Milling tool wear sample.
Tool blade image: 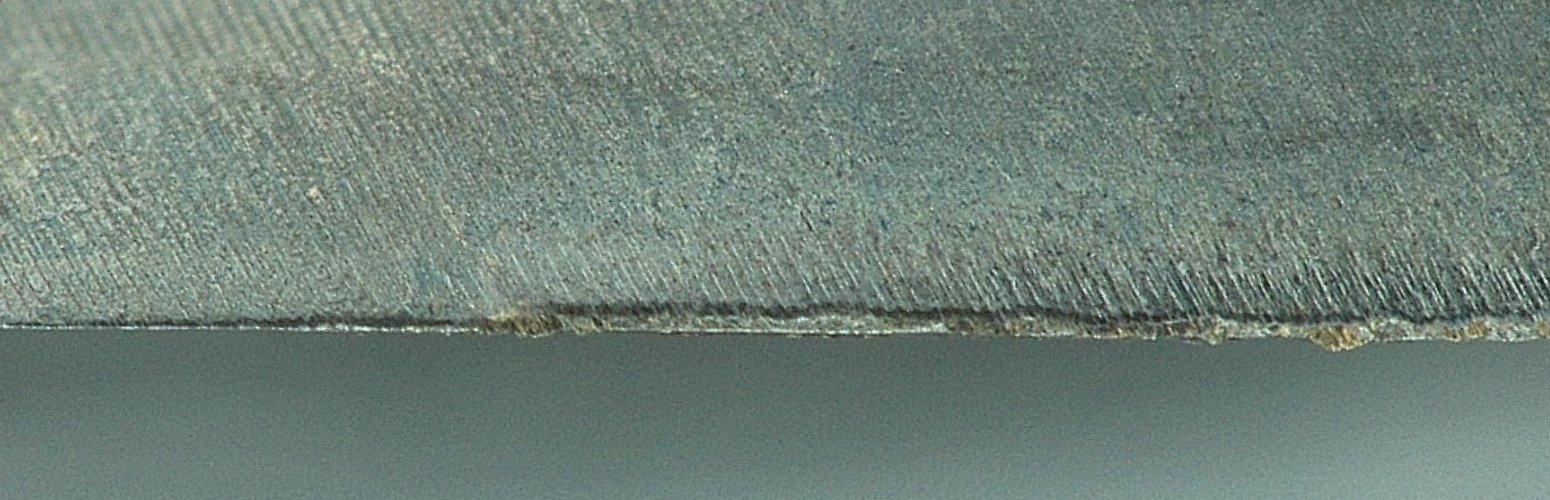
Chip image: 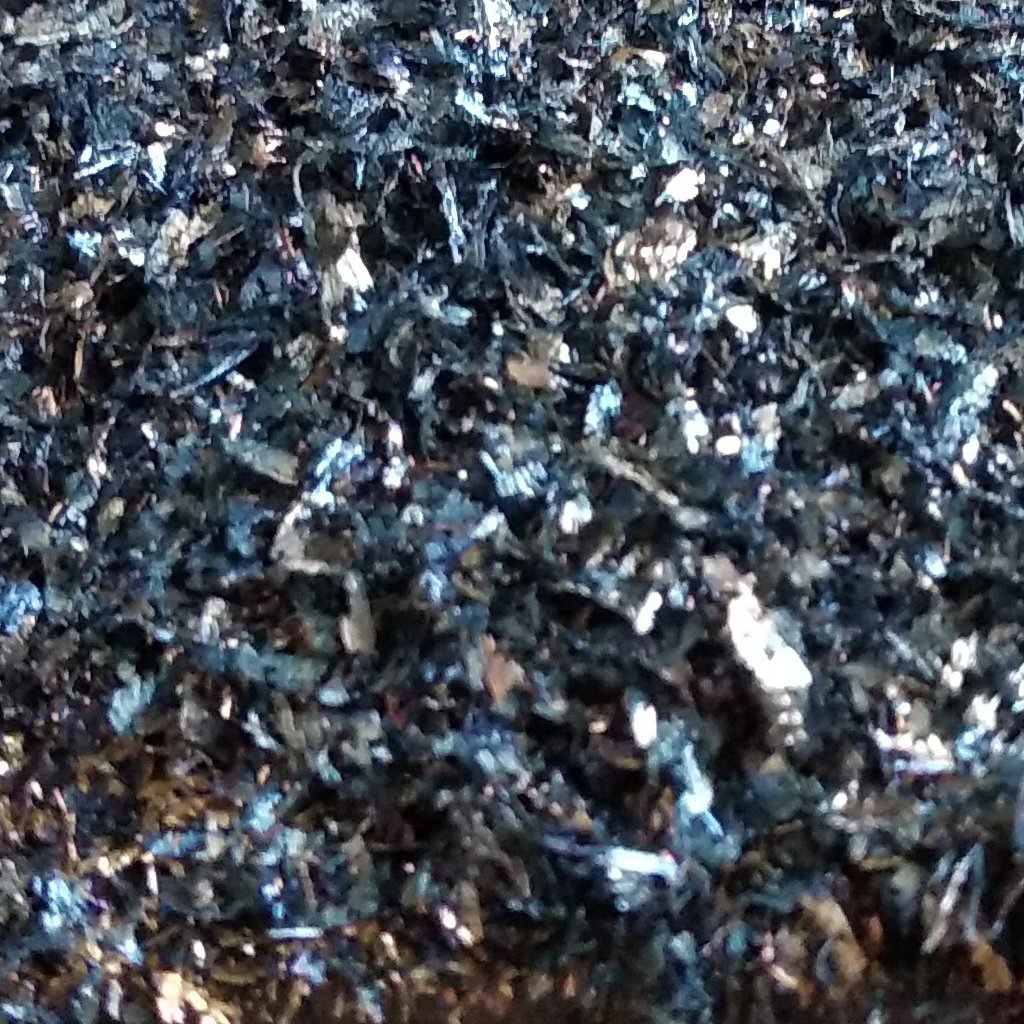
Workpiece image: 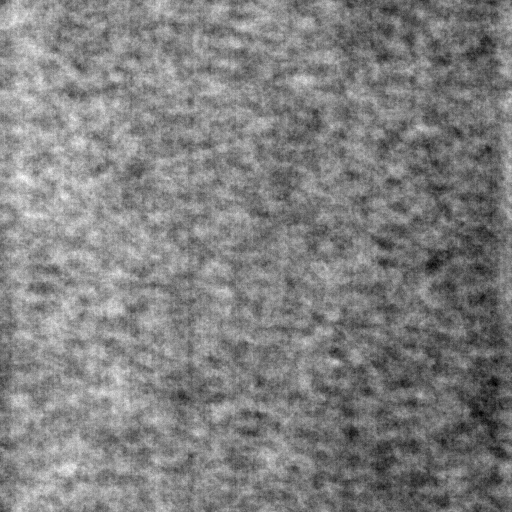
Tool wear state: dulled
Gaps: 0
Flank wear: 83.64
Overhang: 27.12
Force-signal Mel-spectrograms (X, Y, Z axes): 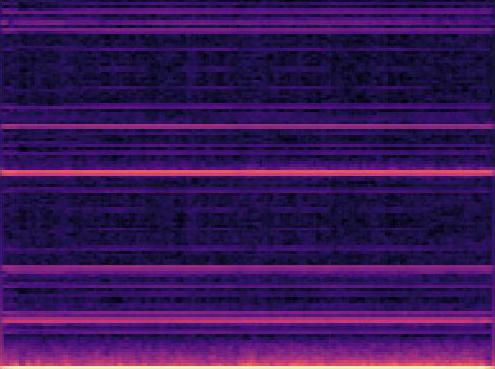 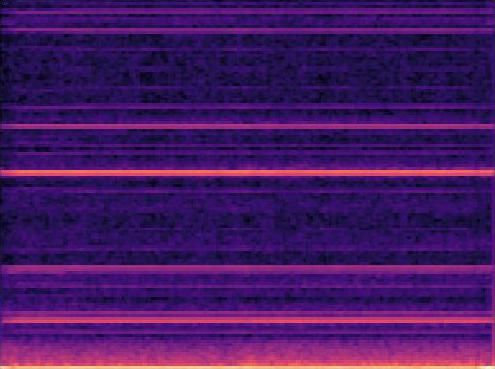 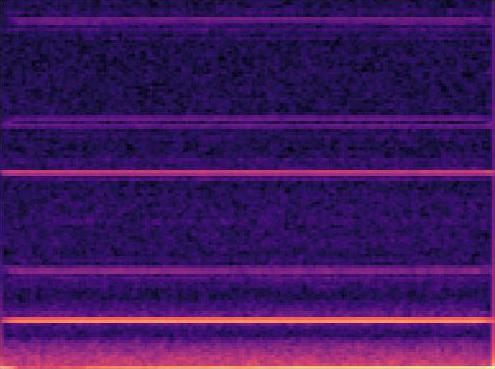
Force-signal scalograms (X, Y, Z axes): 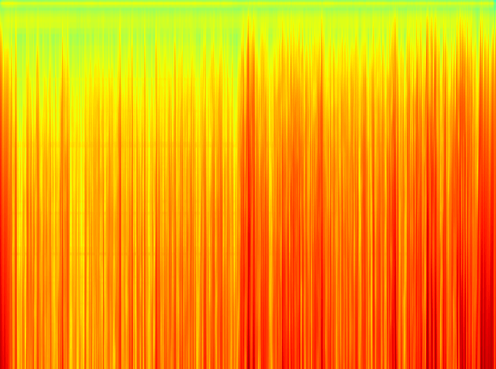 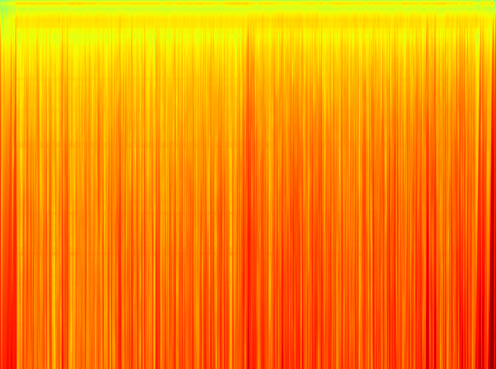 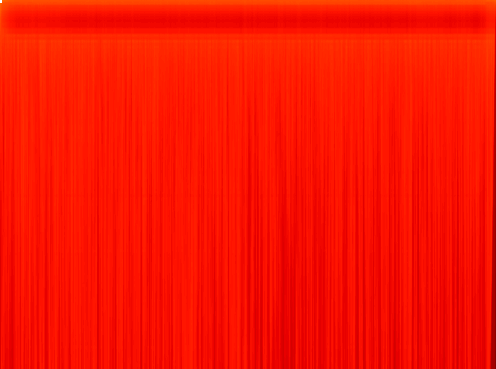
Force phase: steady_state_stabilization_wear